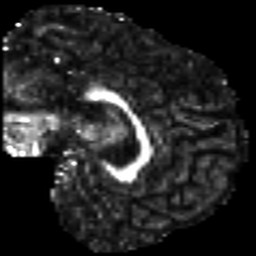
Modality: FA
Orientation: sagittal
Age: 29
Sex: male
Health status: ill
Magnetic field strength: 3 T
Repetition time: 9 s
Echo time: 0.093 s